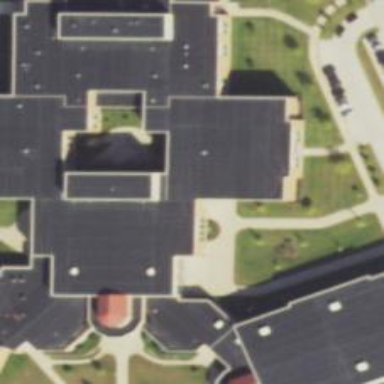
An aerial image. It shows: Public school building.